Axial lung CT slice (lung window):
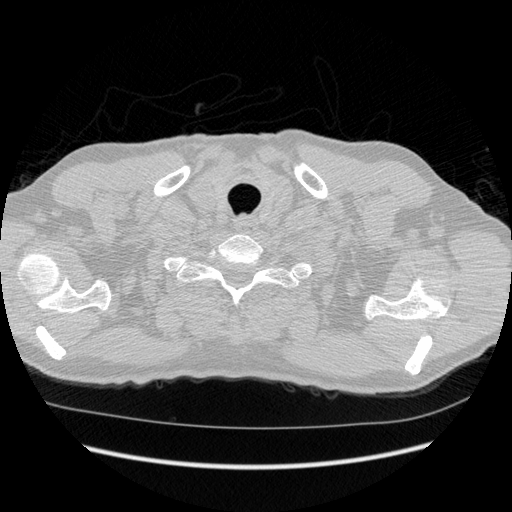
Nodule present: no